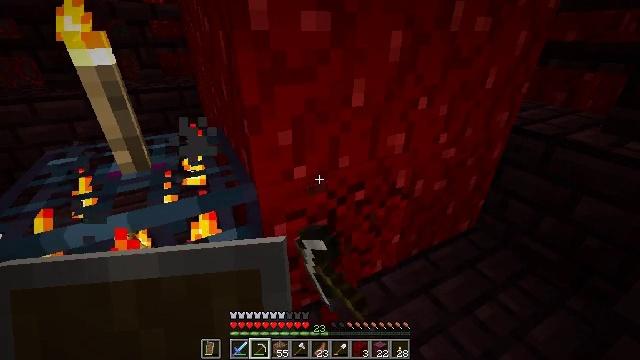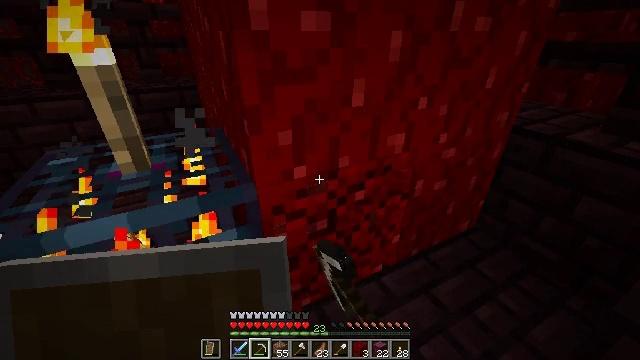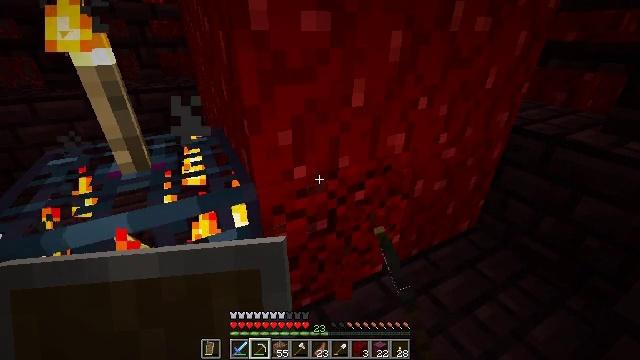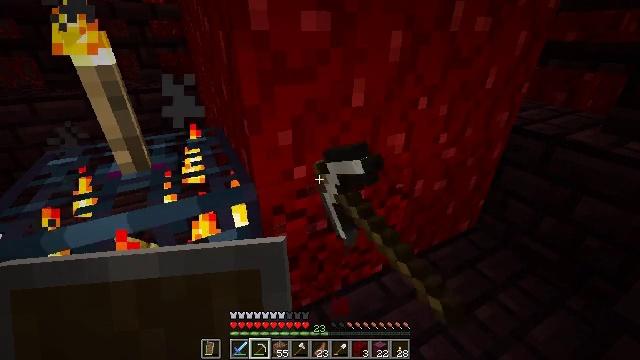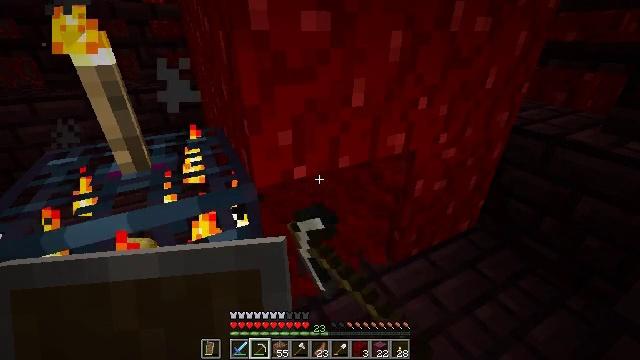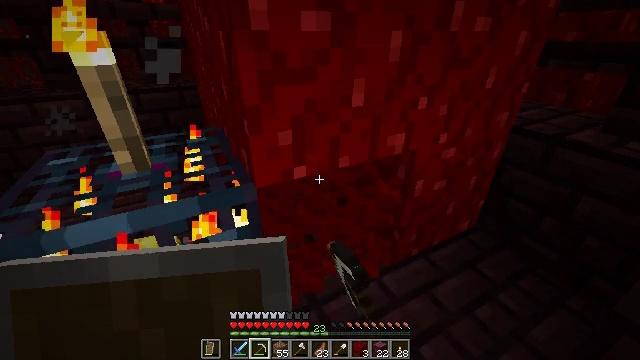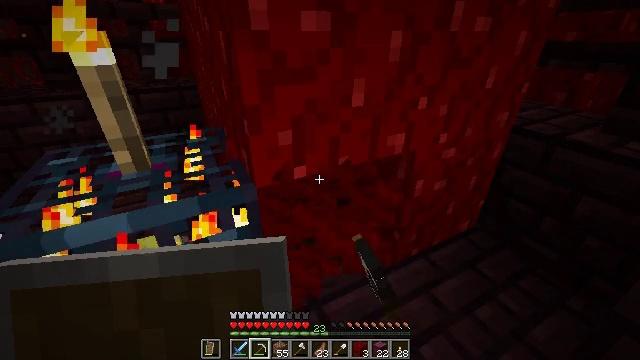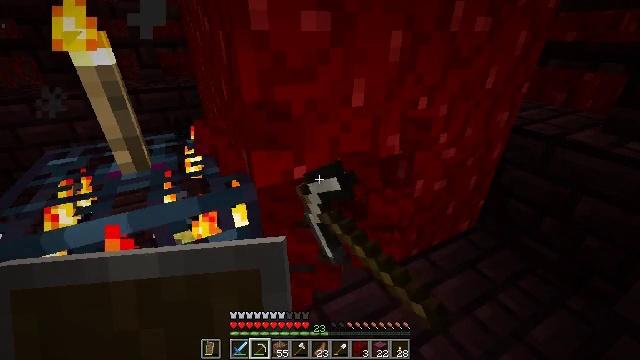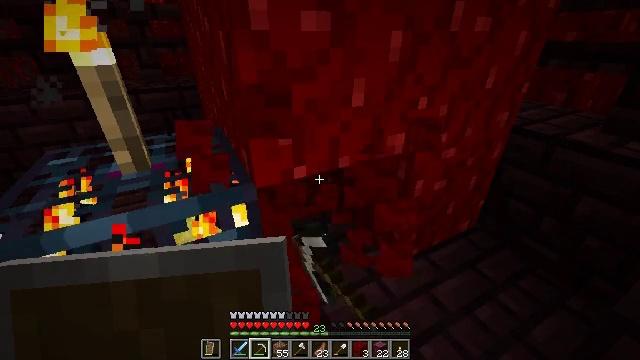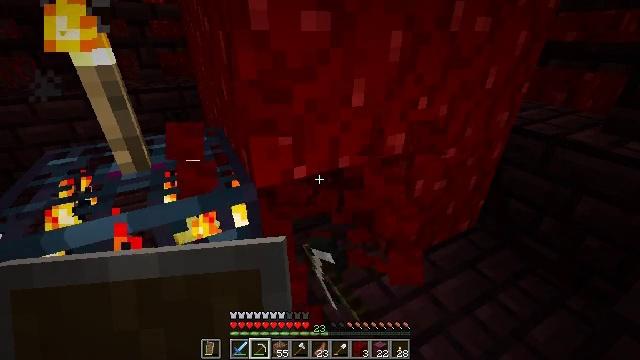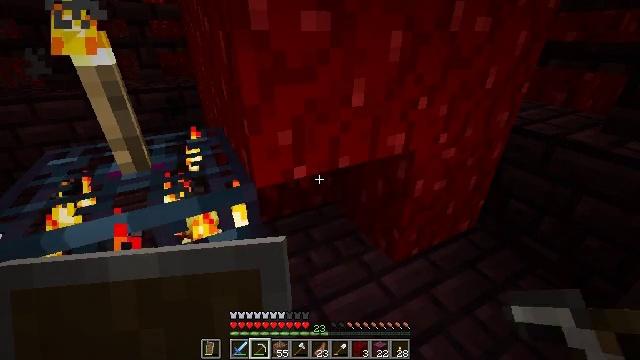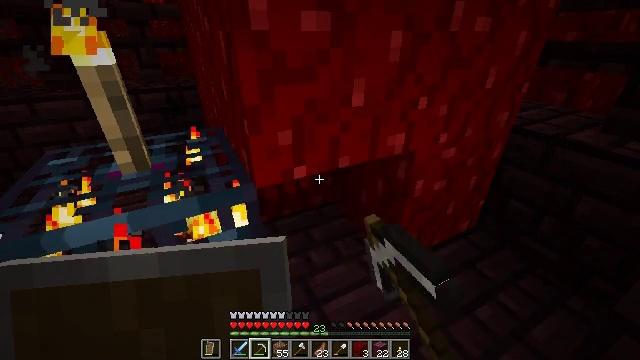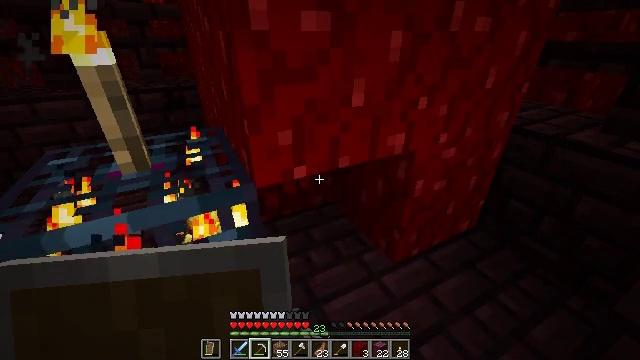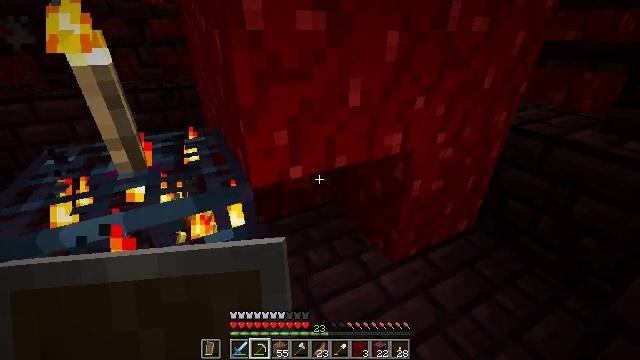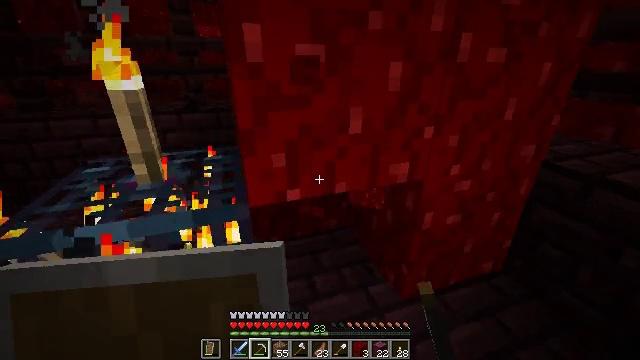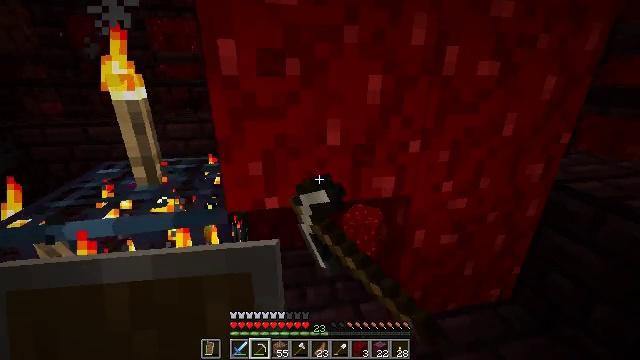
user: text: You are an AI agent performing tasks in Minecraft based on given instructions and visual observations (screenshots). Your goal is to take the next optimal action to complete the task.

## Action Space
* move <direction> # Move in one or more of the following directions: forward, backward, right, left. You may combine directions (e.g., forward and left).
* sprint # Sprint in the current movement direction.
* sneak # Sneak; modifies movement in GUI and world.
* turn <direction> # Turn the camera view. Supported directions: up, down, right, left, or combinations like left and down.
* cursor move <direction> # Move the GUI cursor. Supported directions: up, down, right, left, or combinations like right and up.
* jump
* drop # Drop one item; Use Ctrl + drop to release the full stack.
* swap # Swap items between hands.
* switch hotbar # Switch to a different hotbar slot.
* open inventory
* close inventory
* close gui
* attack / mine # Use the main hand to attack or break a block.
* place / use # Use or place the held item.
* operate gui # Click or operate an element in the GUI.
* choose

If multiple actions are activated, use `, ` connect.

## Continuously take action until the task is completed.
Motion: motion action
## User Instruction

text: Collect the nether wart block for decoration.
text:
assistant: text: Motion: attack / mine
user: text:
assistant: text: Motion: attack / mine
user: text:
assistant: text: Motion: attack / mine
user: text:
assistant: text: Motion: attack / mine
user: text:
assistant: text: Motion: attack / mine
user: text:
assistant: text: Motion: attack / mine
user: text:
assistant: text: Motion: attack / mine
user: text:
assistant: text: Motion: attack / mine
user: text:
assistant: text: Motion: attack / mine
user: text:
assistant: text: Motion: attack / mine
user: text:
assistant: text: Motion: attack / mine
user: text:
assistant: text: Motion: attack / mine
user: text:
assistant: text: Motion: move right, attack / mine
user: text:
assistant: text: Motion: move right, turn left and up, attack / mine
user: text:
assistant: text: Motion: move right, turn left and up, attack / mine
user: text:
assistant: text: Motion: move right, turn left, attack / mine
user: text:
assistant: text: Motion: turn left, attack / mine
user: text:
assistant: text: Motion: turn left, attack / mine
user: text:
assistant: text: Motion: turn left, attack / mine
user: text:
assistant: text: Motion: attack / mine
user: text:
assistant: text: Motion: attack / mine
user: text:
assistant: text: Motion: attack / mine
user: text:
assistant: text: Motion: attack / mine
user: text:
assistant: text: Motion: attack / mine
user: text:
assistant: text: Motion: attack / mine
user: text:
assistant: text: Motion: attack / mine
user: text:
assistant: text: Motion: attack / mine
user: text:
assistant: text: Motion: attack / mine
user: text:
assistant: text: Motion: attack / mine
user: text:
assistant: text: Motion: turn left, attack / mine